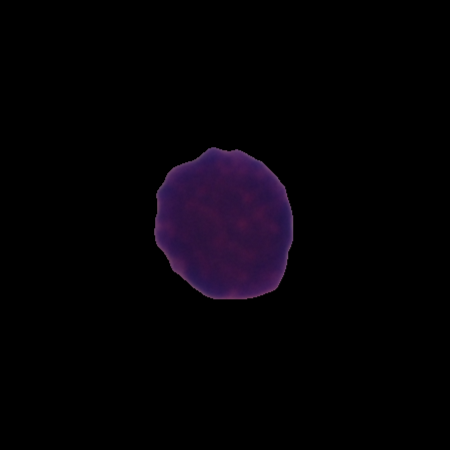
Label: healthy